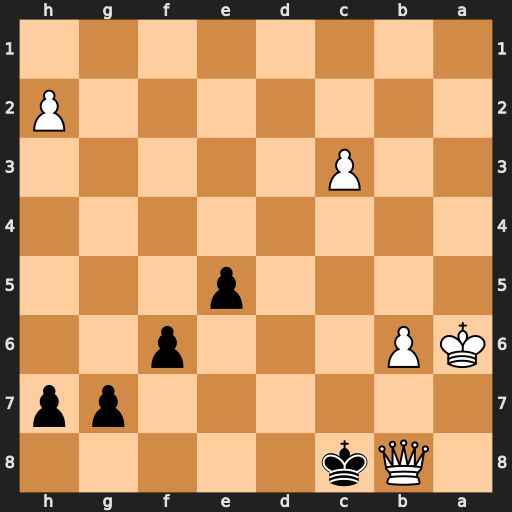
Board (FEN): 1Qk5/6pp/KP3p2/4p3/8/2P5/7P/8
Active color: b
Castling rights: -
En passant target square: -
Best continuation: Kxb8 c4 e4 c5 e3 c6 e2 c7+ Kc8 b7+ Kxc7